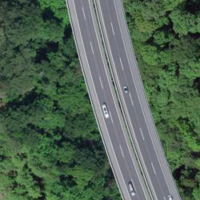
EUNIS habitat code: 57
Species observed at this site:
Hippocrepis emerus